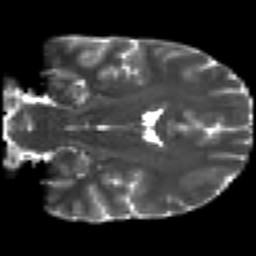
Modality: T2w
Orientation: coronal
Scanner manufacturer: siemens
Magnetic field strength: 3 T
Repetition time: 7.8 s
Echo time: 0.09 s